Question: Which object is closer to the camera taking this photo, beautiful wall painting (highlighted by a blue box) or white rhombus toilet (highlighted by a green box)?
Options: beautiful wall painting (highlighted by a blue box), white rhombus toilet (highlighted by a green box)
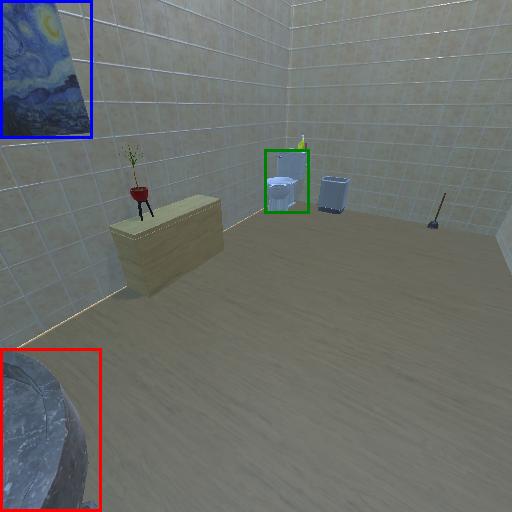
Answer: beautiful wall painting (highlighted by a blue box)